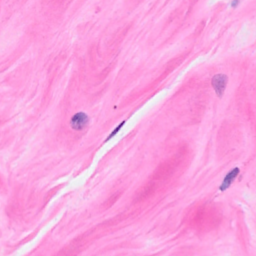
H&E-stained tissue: Breast